Question: I have to show the name of an employee on an HTML page and on mouse over the employee name again, as shown below.

There is a problem when employee name contains single quote in
innerHTML value which is throwing the JavaScript error
'''
missing ) after argument list
At line: 1
'''
Using 'StringEscapeUtils.escapeJavaScript' solves the JavaScript error but the actual HTML renderer retains the '""' before the single quote. How do I get rid of it?
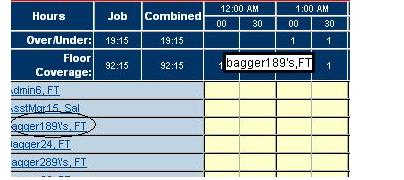
Answer: You simply can't use the same text in HTML and in JavaScript. They are different languages with different escaping needs.
Use 'StringEscapeUtils.escapeHtml()' for HTML and 'StringEscapeUtils.escapeJavaScript()' for JavaScript.
: yes, show us the code that's generating the HTML. Perhaps you don't need to escape the text for HTML yourself if it's being done by someone else's code.